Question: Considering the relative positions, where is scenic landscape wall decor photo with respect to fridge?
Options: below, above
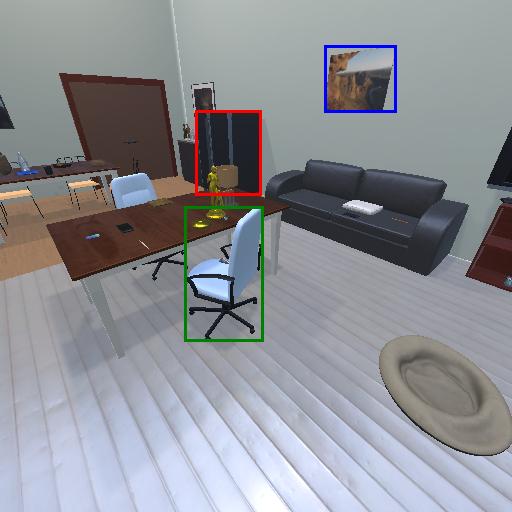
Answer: below